Interaction volume radius: 5 \u00c5
Interaction volume height: 20 \u00c5
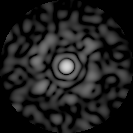
Disorder parameter: 0.8198